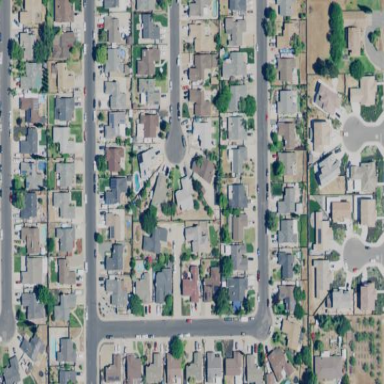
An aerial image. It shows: Residential area composed of single-family homes.